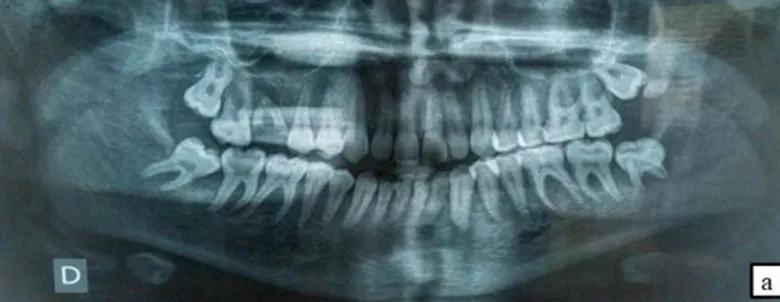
Panoramic X-ray invasion of the teeth furcation and bone lysis in the left molar region . Abdominal CT-scan : axial sections, narrow window: tumour mass of the ileocecal junction associated with peritoneal carcinomatosis, presence of multiple mediastinal lymphadenopathies.
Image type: radiology (x_ray)